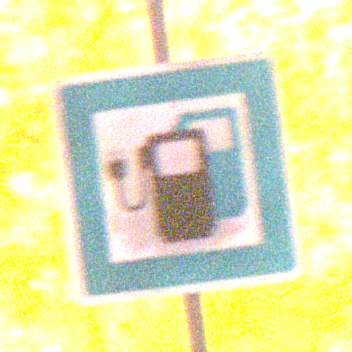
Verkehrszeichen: LadestationFuerElektrofahrzeuge
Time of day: Night
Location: Outdoor (Nature)
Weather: Clear
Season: NotSpecified
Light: Natural